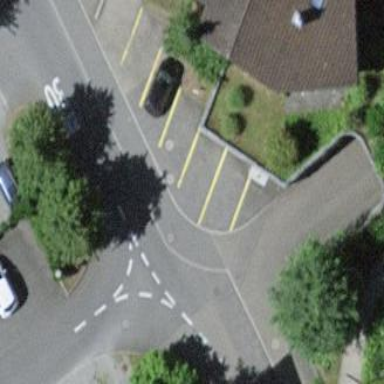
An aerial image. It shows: Street-side parking area with diagonal orientation.